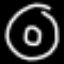
Label: donut